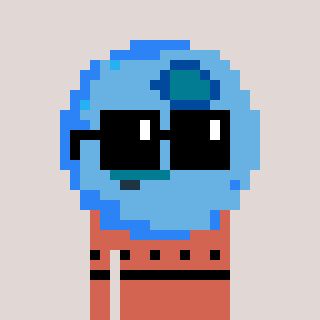
a pixel art character with square black sunglasses, a blueberry-shaped head and a peachy-colored body on a warm background